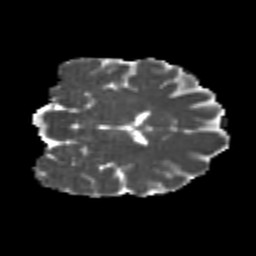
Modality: MD
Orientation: coronal
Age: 25
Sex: female
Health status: healthy
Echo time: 0.074 s